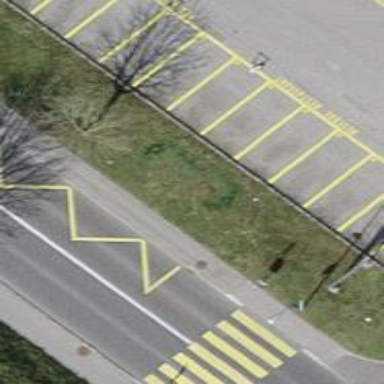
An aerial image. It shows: Bus stop along the road.